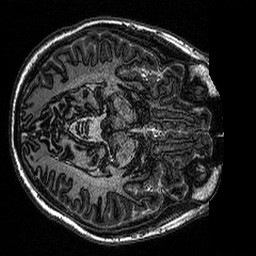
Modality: MP2RAGE
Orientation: axial
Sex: male
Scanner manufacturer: siemens
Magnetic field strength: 3 T
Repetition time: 5 s
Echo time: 0.00292 s